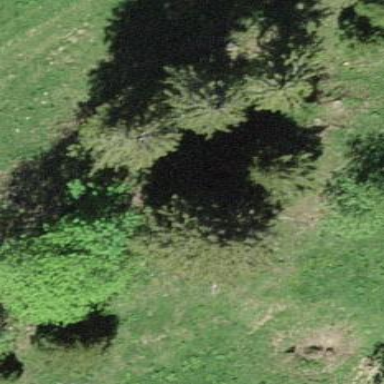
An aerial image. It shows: Evergreen needle-leaved forest.